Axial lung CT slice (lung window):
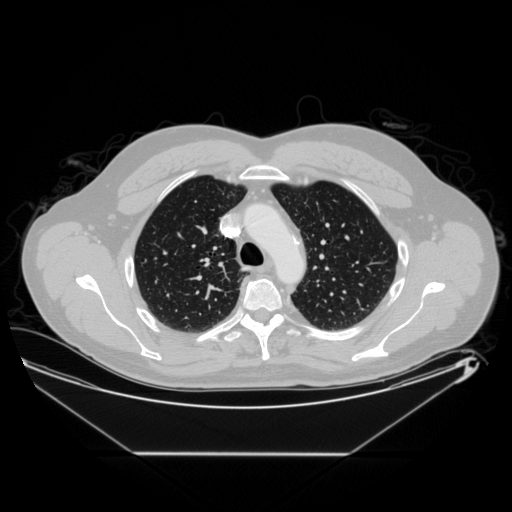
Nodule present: no